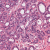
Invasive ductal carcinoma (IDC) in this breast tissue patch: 0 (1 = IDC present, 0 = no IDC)